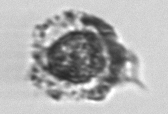
Label: unknown2